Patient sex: M
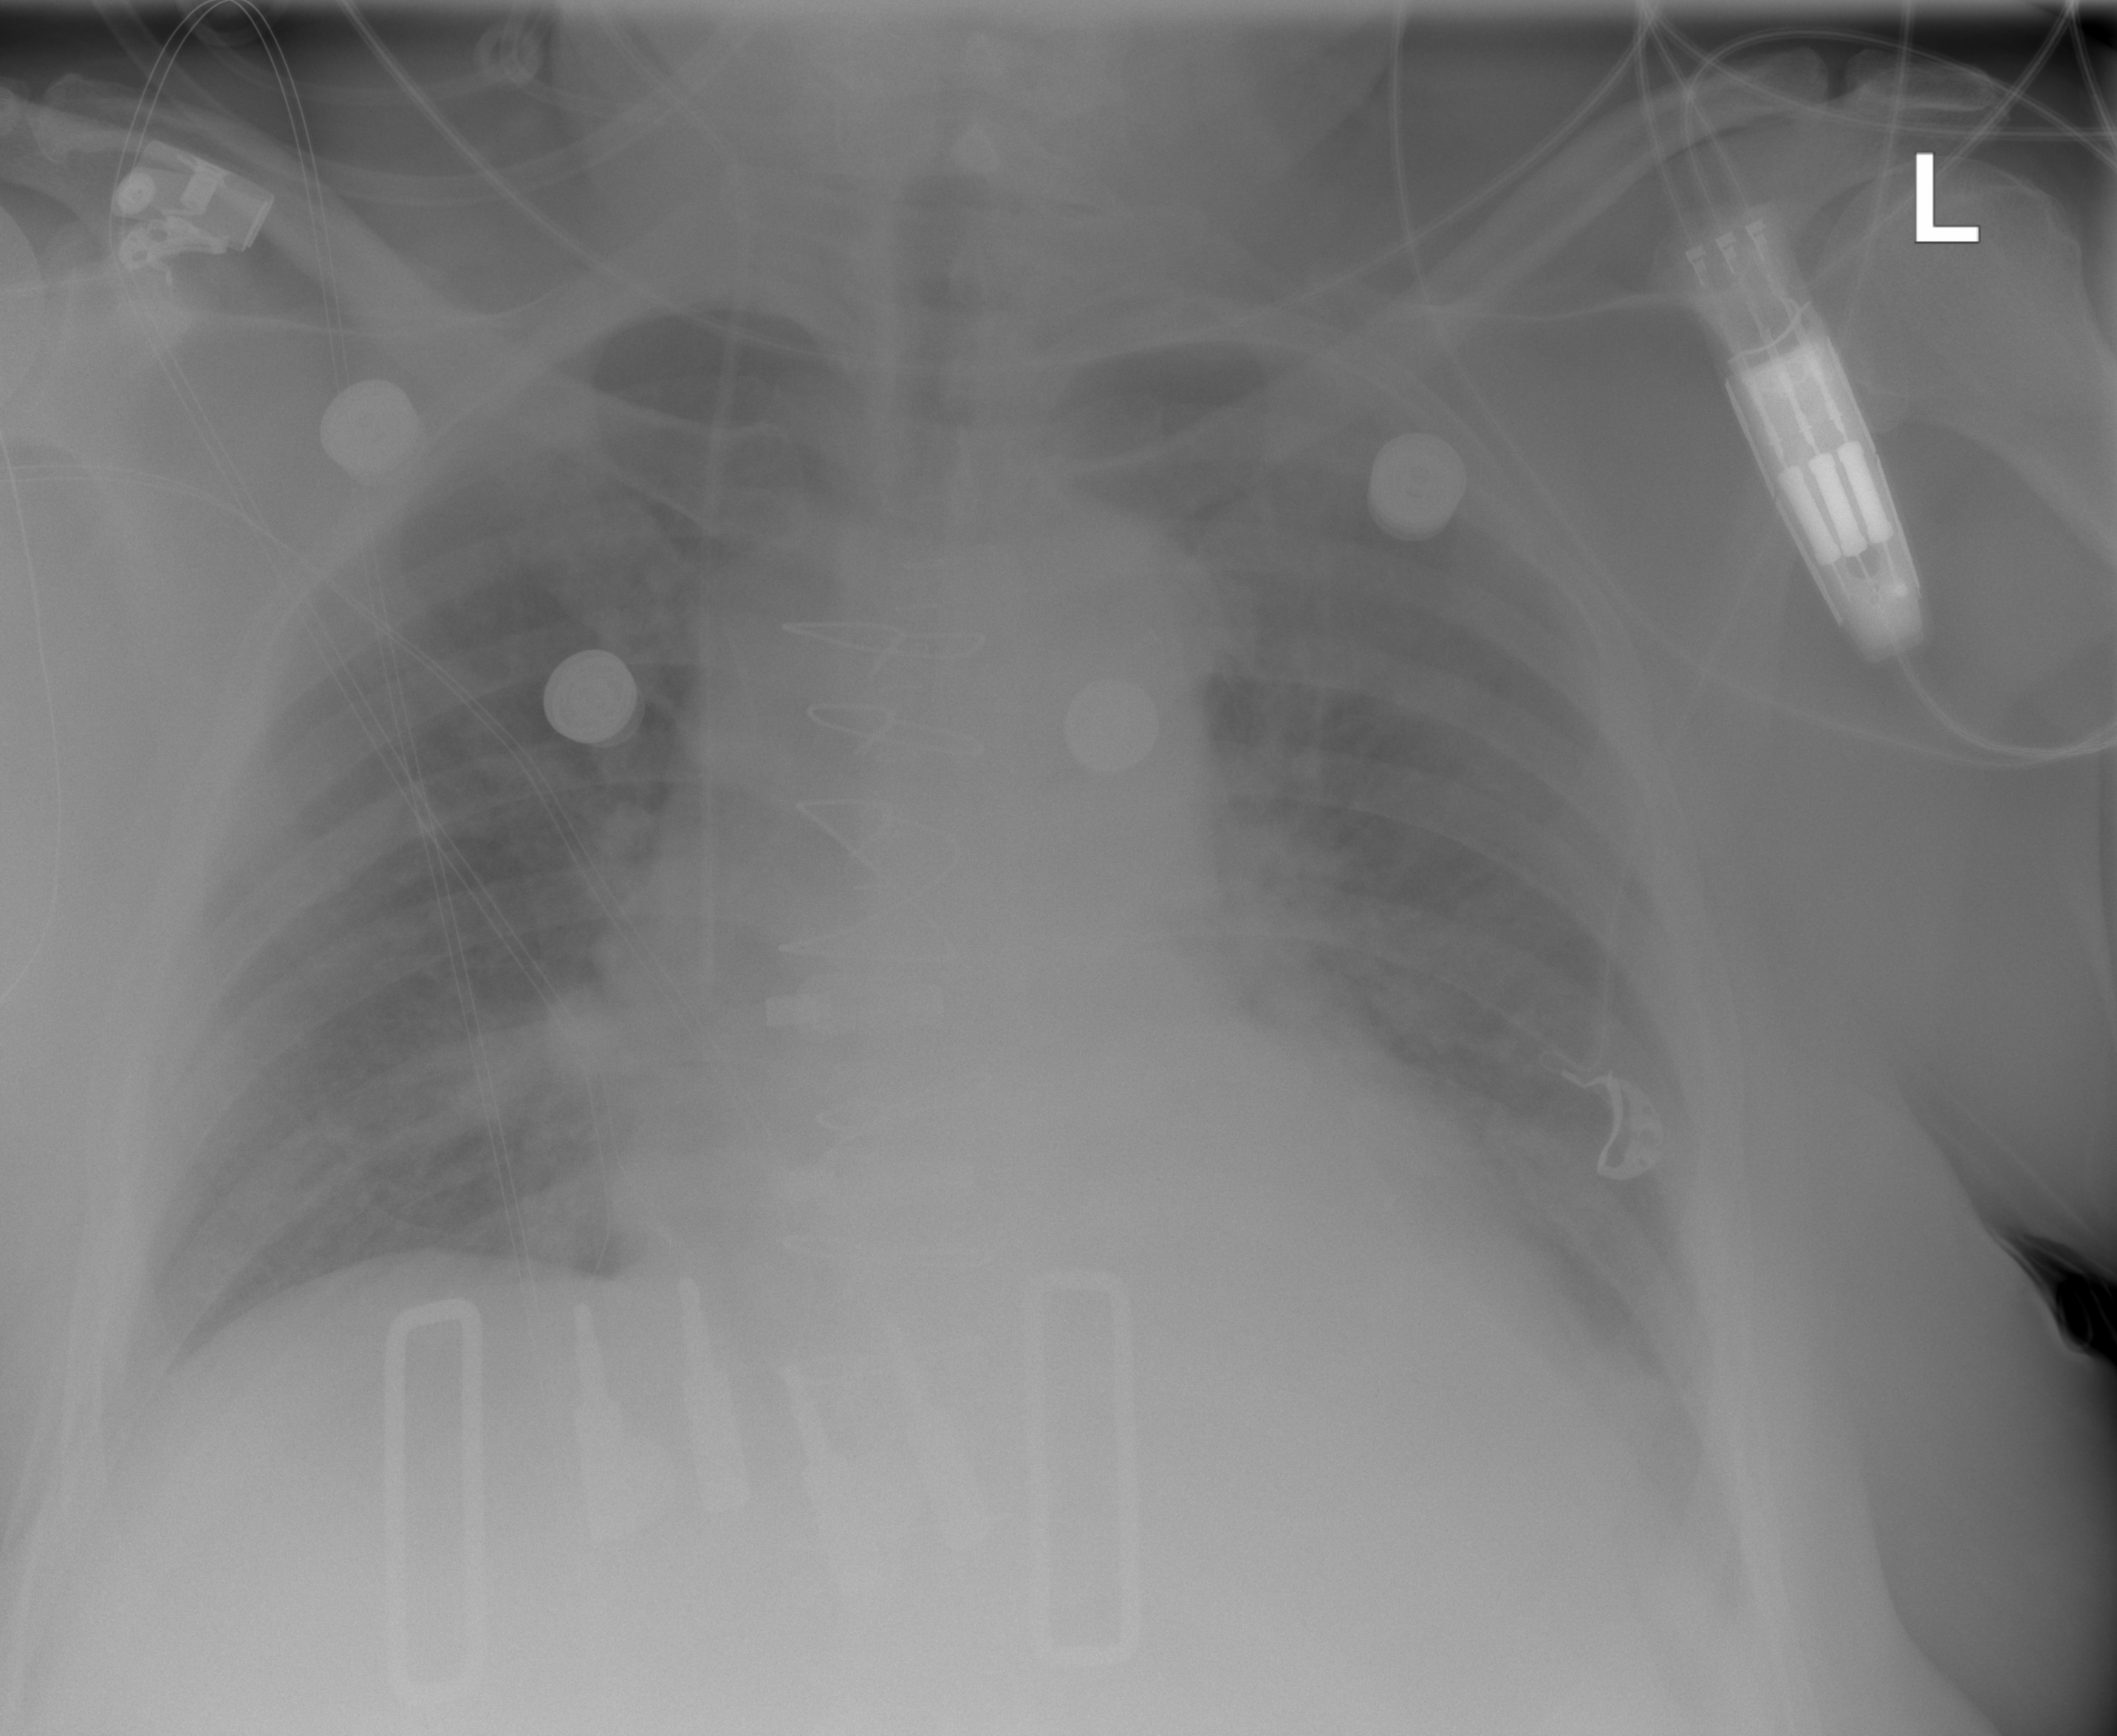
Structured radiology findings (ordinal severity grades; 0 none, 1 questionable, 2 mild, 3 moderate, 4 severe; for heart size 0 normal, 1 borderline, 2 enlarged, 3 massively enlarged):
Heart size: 2
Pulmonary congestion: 2
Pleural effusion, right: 0
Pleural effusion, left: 2
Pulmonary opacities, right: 0
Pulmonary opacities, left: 0
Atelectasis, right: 0
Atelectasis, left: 0